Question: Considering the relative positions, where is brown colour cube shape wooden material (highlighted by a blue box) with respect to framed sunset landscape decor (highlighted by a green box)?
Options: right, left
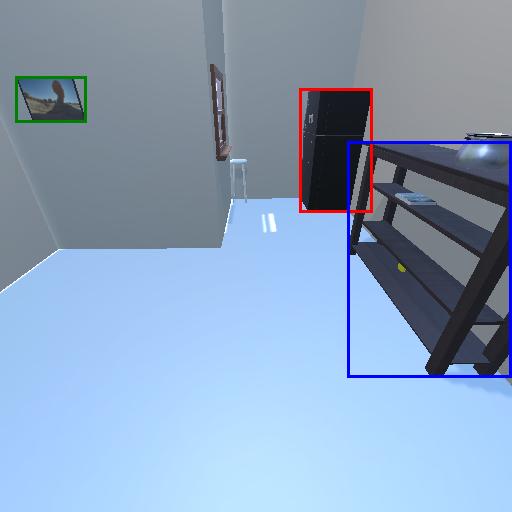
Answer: right